Field crop: maize
Growth stage: 1
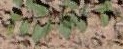
Species: convolvulus